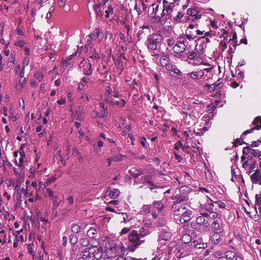
Tumor epithelial tissue: yes
Tumor-associated stroma tissue: yes
Normal tissue: no